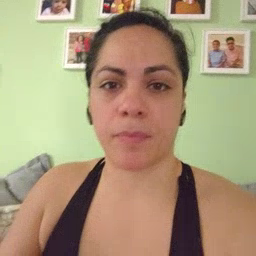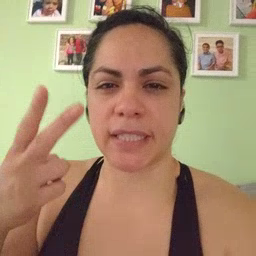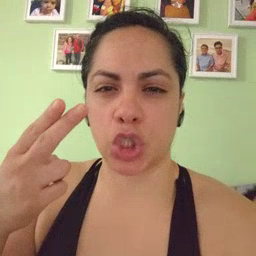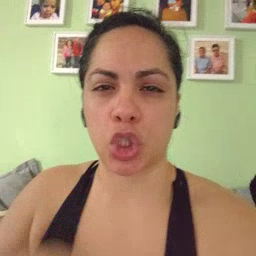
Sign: scissors